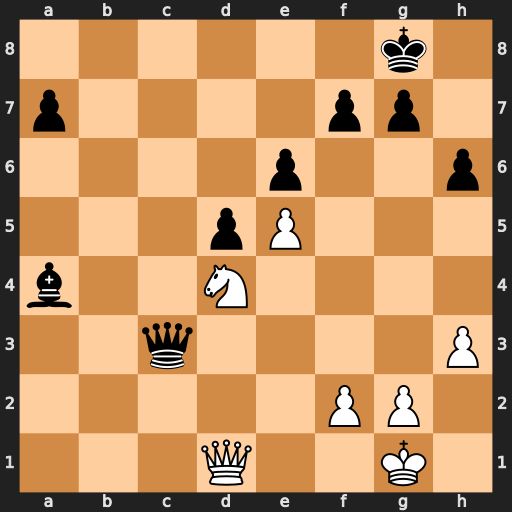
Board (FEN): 6k1/p4pp1/4p2p/3pP3/b2N4/2q4P/5PP1/3Q2K1
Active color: w
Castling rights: -
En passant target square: -
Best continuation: Qxa4 Qc1+ Kh2